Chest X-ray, PA view. Patient: 78 years old, sex F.
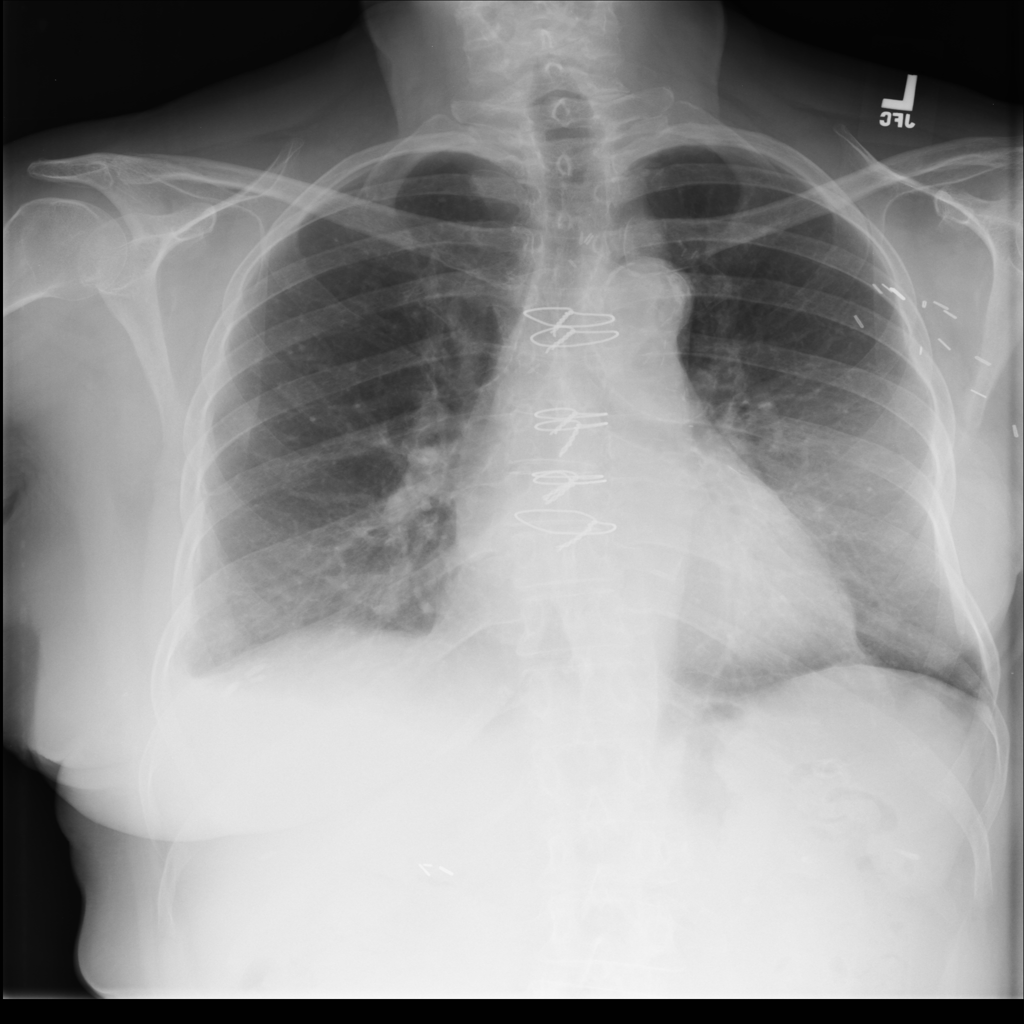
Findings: No Finding